Question: I have 3 tables:
'''
users, user_profile, plus
'''
I want to combine table with and fill missing values to table . References are in image marked with color.
Unique key in 'plus' table is 'email' column.
Tables and references:

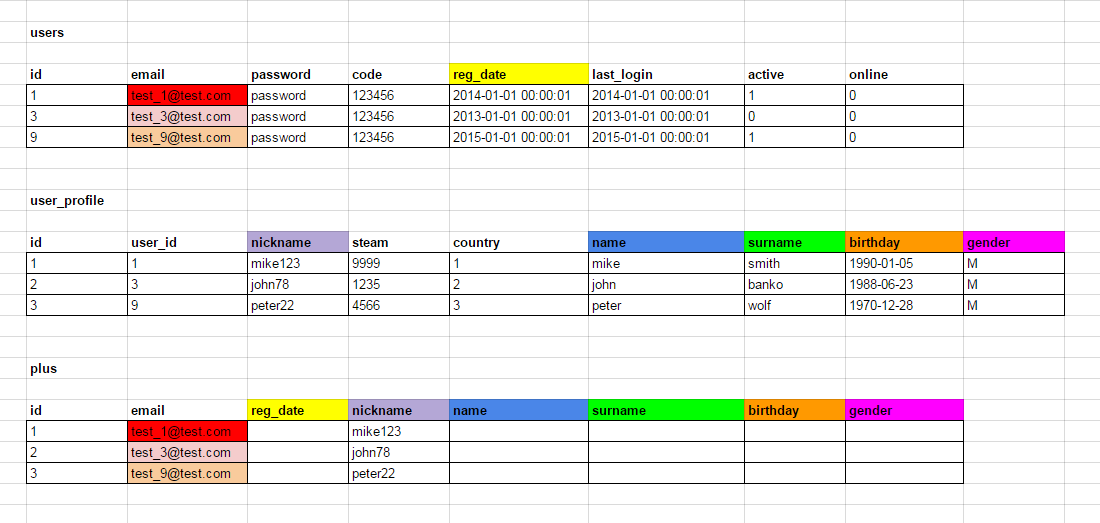
Answer: '''
UPDATE plus AS p
JOIN users AS u ON p.email = u.email
JOIN user_profile AS up ON up.user_id = u.id
SET p.reg_date = u.reg_date, p.nickname = up.nickname, p.name = up.name,
p.surname = up.surname, p.birthday = up.birthday, p.gender = up.gender
'''